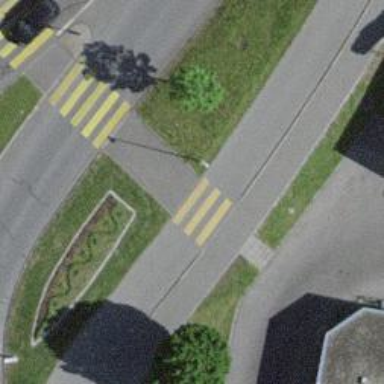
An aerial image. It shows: Traffic calming island.